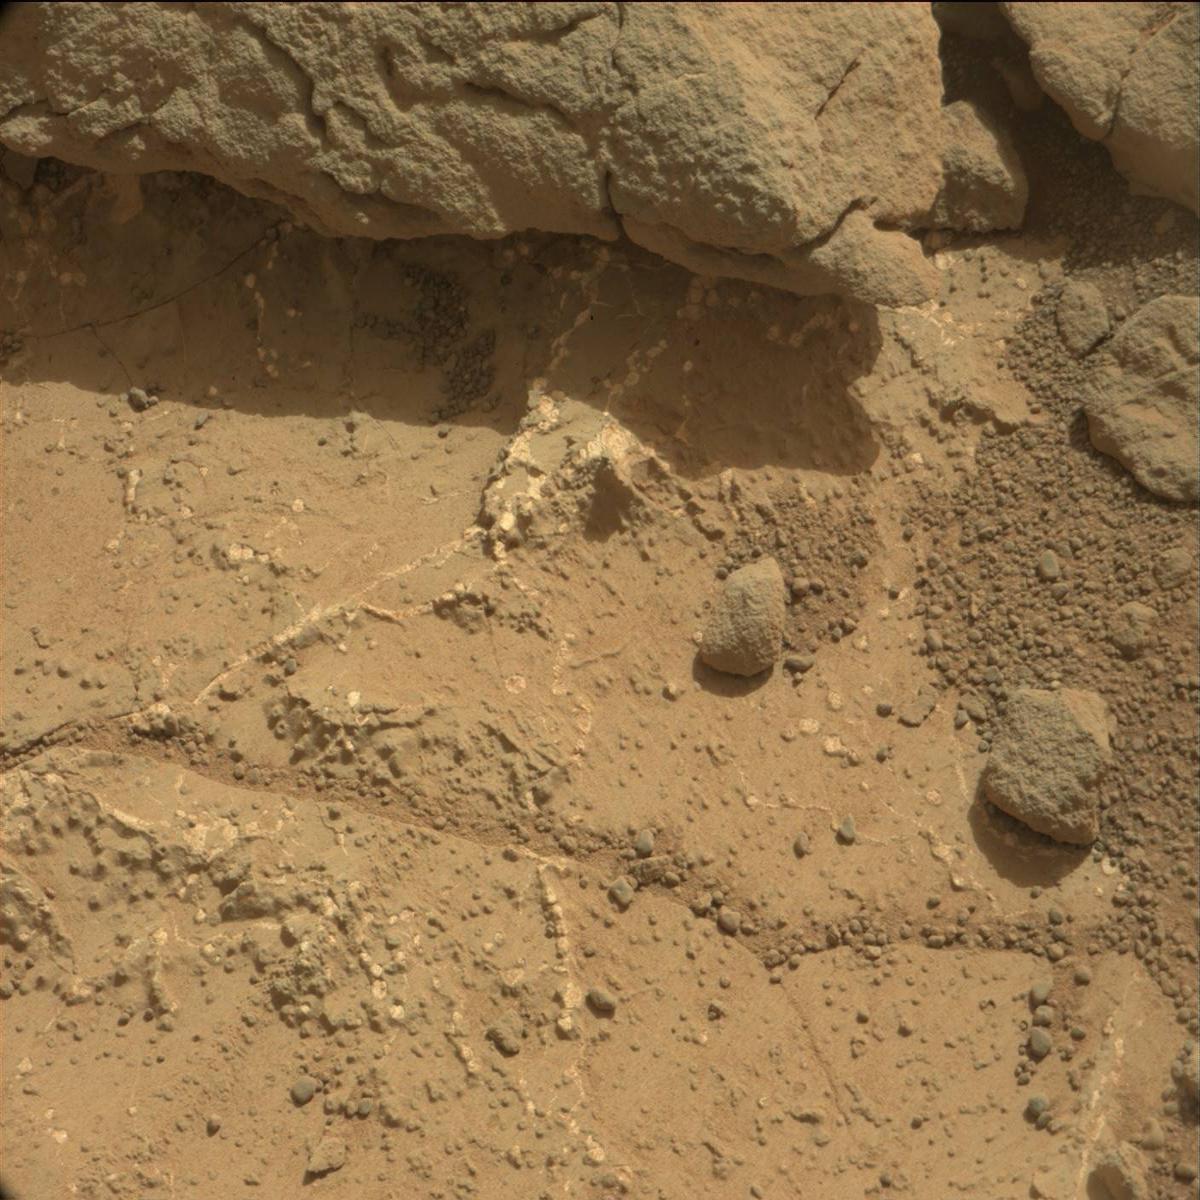
Terrain classes present: Bedrock, Rock, Sand / Soil